Field crop: maize
Growth stage: 2
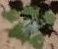
Species: chenopodium